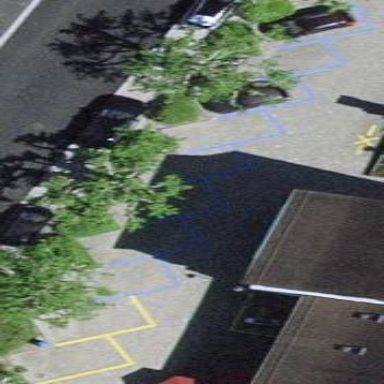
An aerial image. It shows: Diagonal street-side parking area.